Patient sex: M
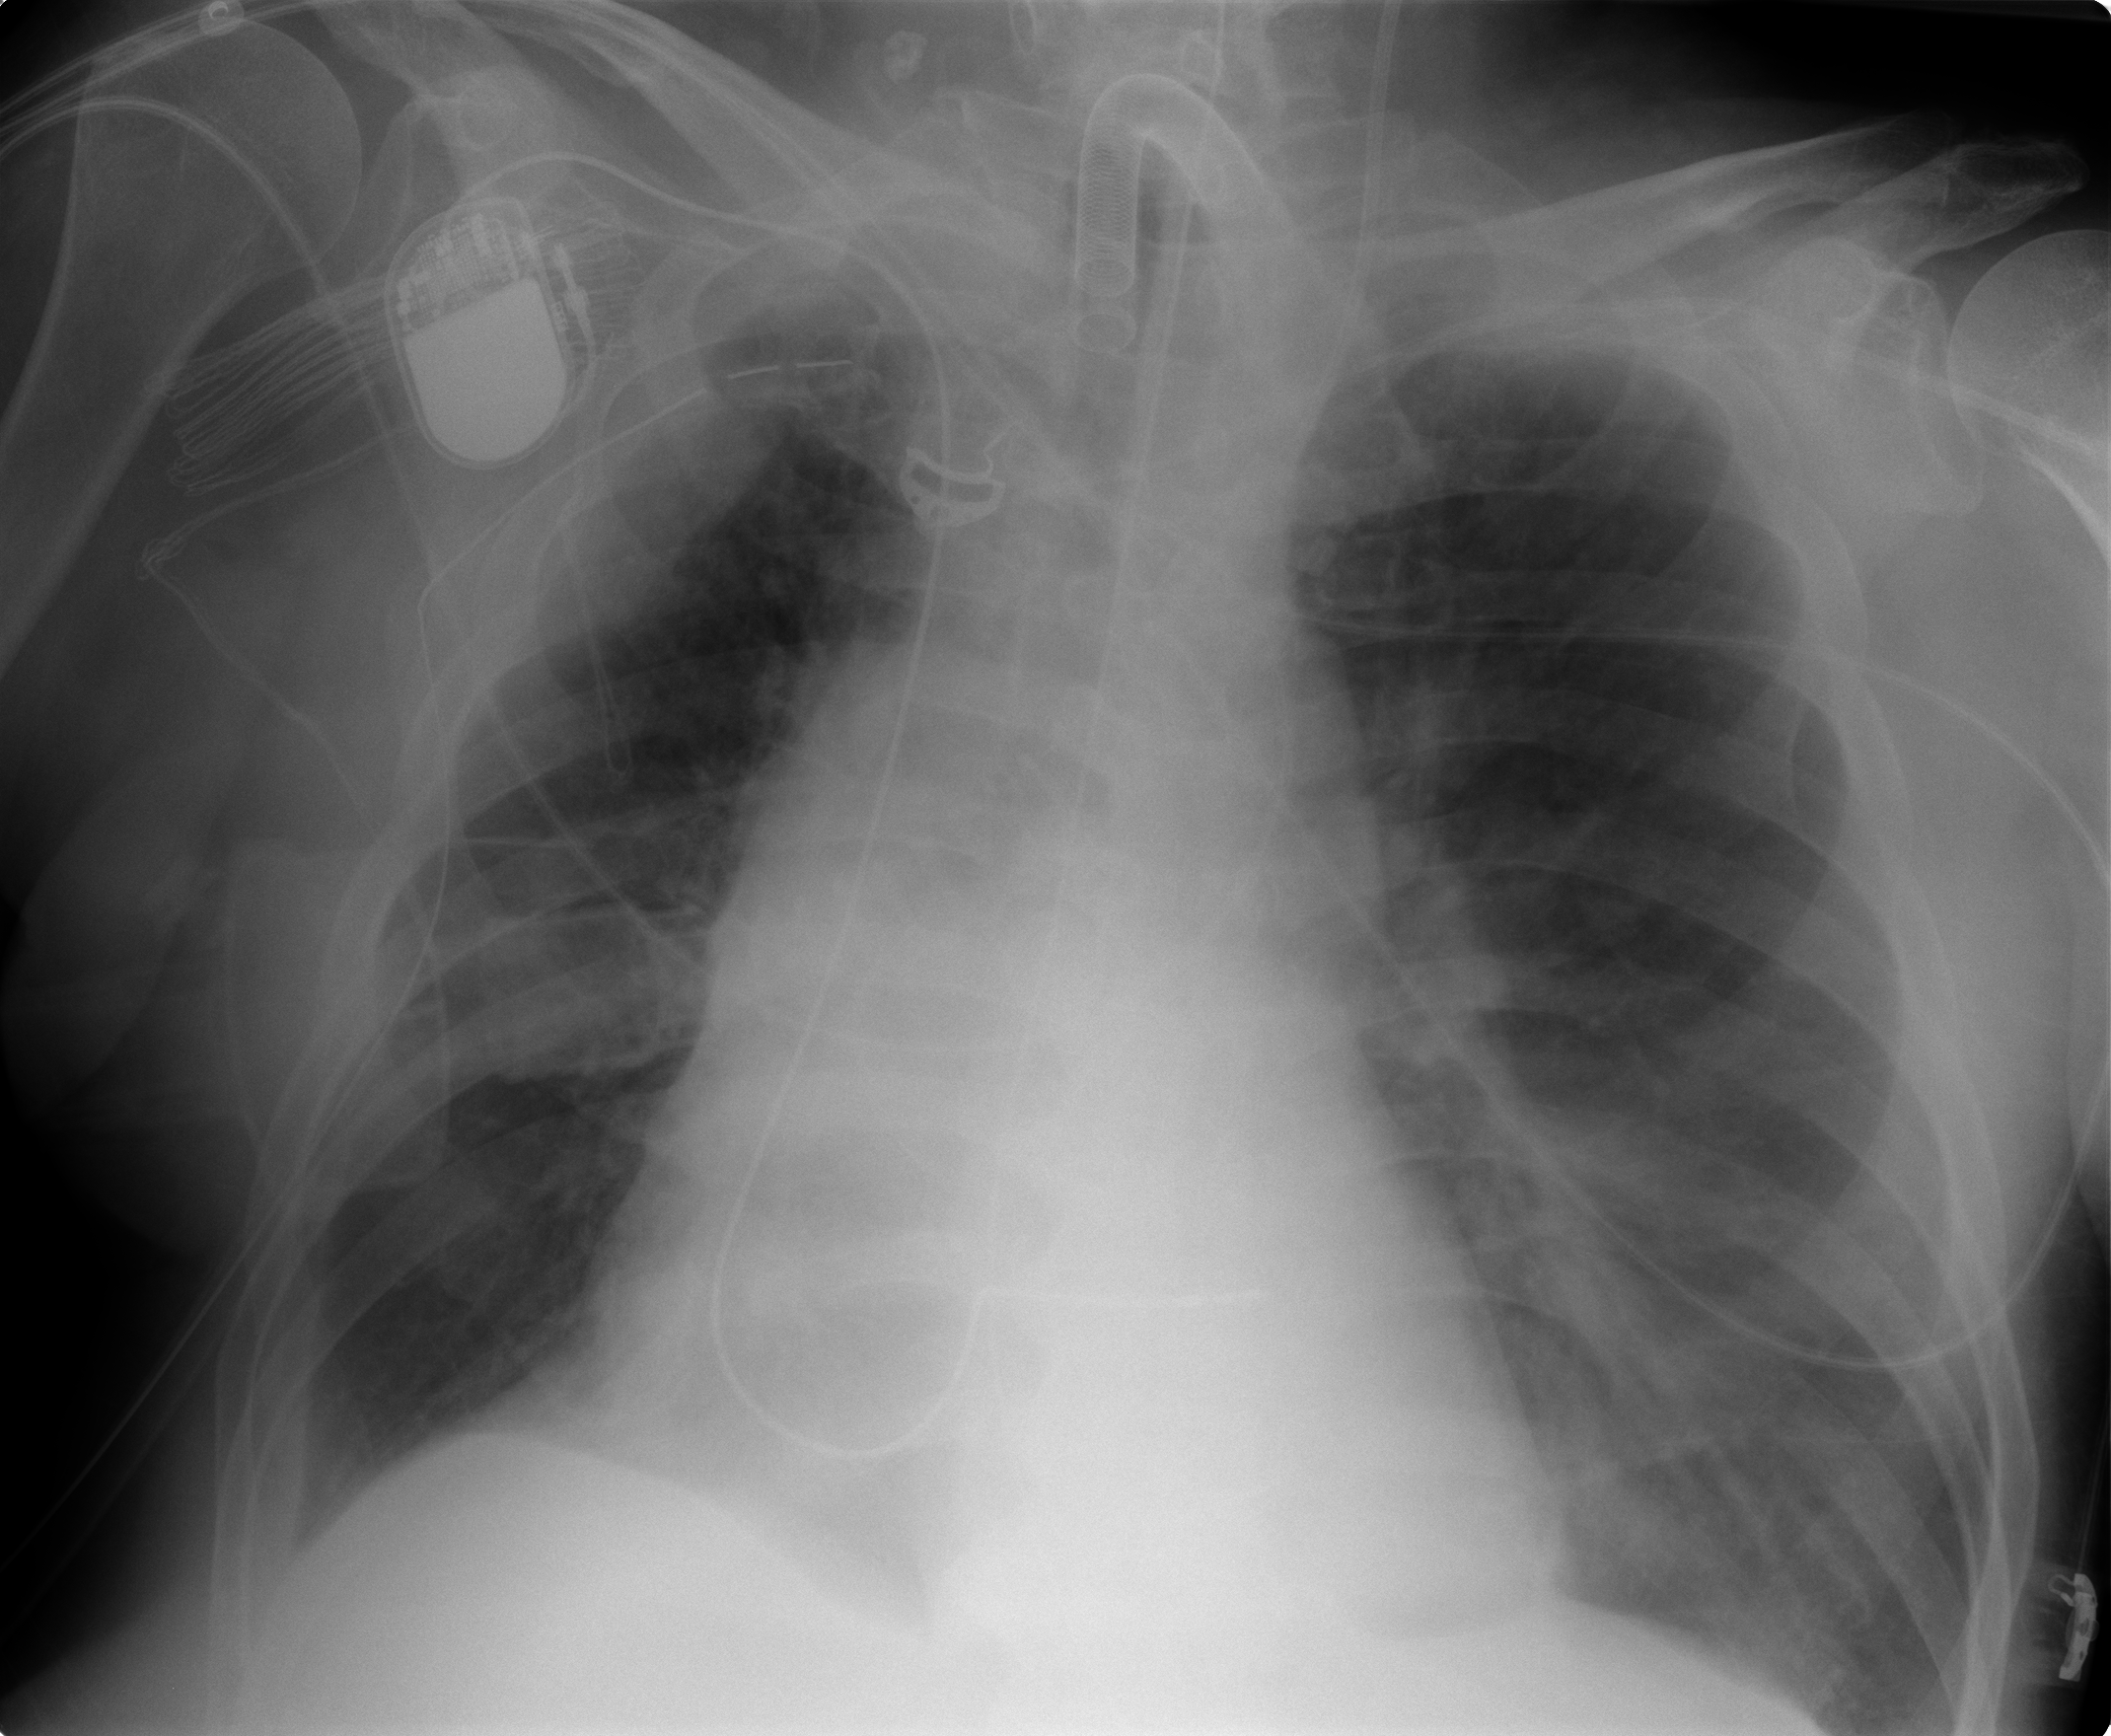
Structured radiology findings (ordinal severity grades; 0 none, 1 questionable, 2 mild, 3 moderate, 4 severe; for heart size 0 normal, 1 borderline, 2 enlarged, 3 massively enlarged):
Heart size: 1
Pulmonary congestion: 2
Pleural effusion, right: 2
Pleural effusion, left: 0
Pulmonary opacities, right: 0
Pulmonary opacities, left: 0
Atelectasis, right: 0
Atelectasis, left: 0